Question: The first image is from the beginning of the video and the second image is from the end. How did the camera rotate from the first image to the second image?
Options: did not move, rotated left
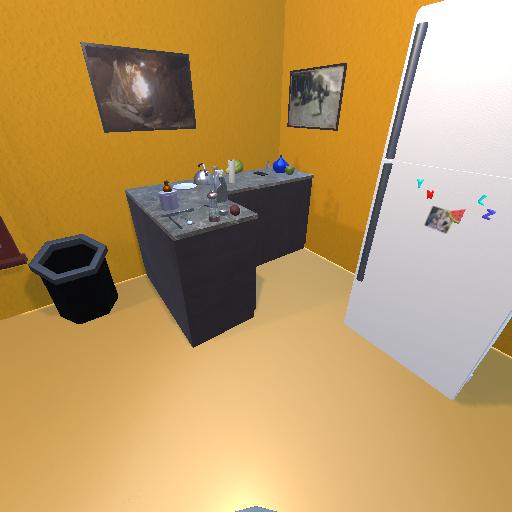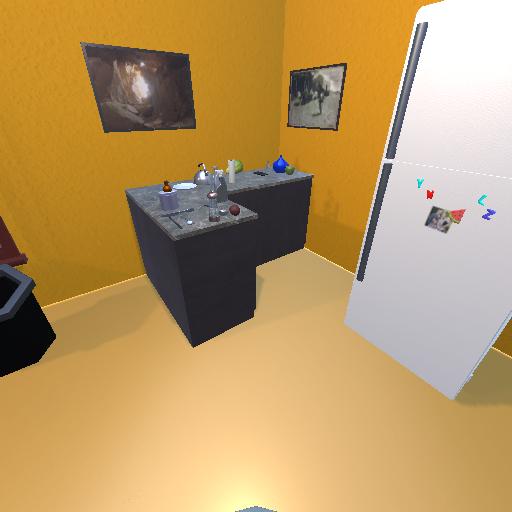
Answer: did not move